Field crop: tomato
Growth stage: 1
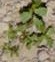
Species: portulaca